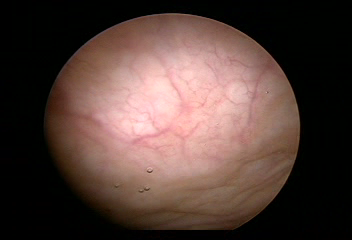
Modality: WLC
Class: Normal mucosa
Bladder cancer association: No